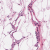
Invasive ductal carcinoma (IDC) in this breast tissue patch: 0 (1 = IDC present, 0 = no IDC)